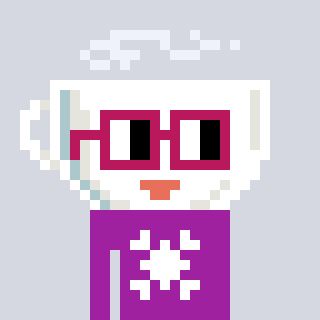
a pixel art character with square dark red glasses, a mug-shaped head and a magenta-colored body on a cool background